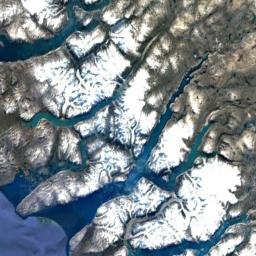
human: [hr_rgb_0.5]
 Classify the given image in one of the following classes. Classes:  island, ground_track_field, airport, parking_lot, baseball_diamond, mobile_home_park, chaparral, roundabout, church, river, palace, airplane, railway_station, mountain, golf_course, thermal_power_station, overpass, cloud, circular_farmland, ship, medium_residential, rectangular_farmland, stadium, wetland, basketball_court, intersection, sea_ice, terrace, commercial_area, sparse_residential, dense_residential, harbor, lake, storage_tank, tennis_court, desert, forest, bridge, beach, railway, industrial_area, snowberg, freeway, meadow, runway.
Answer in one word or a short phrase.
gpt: snowberg